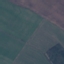
Land use / land cover: Pasture